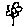
Label: flower